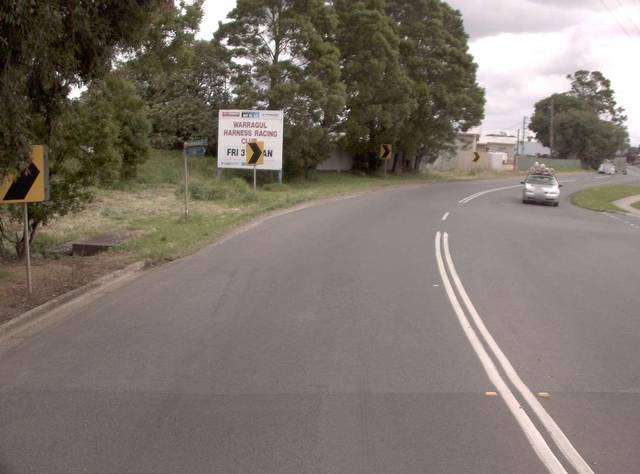
Region: Australia
Coordinates: -38.166, 145.939